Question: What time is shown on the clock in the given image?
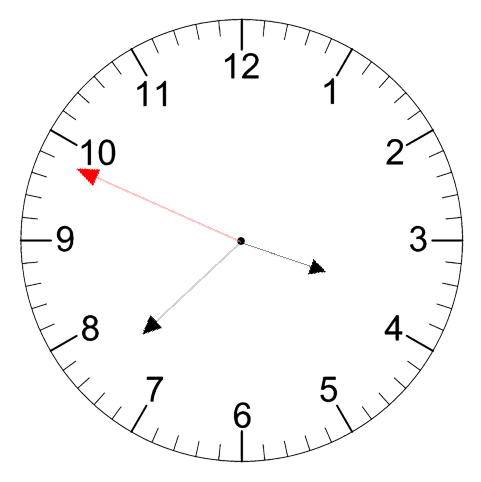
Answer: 03:37:49